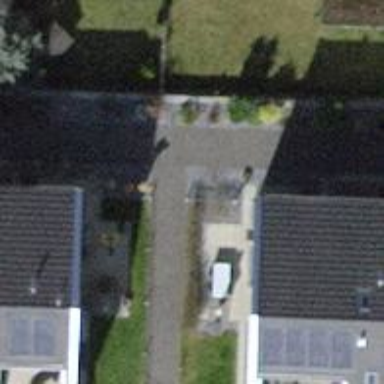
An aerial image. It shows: Footway surfaced with paving stones.